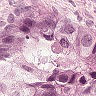
Metastatic tissue present: yes